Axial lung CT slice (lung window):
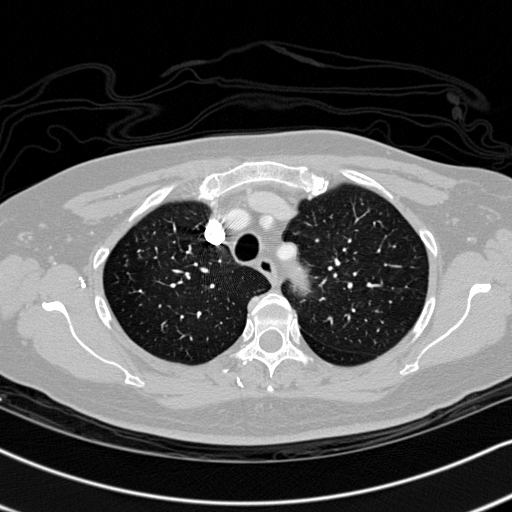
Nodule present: no